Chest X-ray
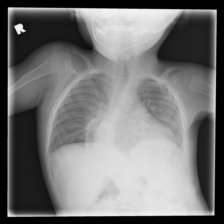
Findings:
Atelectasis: negative
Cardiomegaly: negative
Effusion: negative
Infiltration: negative
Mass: negative
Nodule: negative
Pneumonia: negative
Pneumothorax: negative
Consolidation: negative
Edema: negative
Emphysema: negative
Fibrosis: negative
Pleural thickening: negative
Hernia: negative